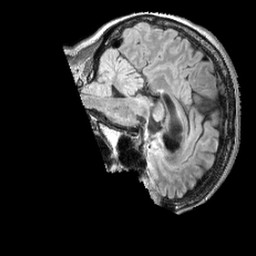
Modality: FLAIR
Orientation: sagittal
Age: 74
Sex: female
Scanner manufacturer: siemens
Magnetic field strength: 3 T
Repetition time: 5 s
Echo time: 0.387 s